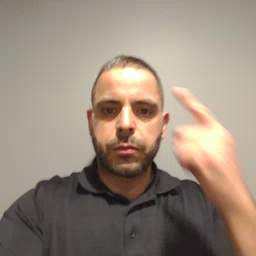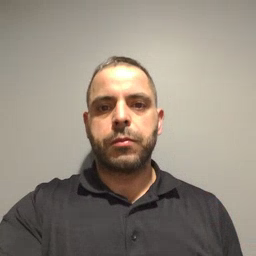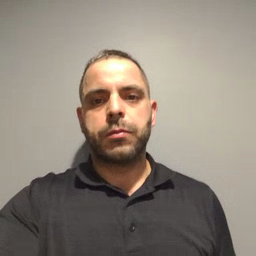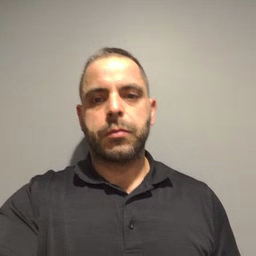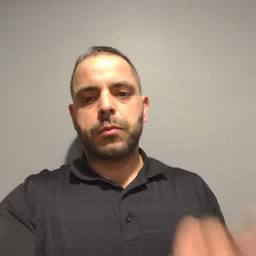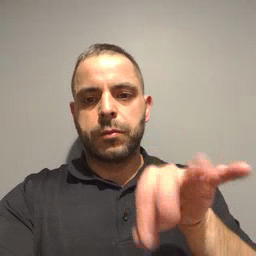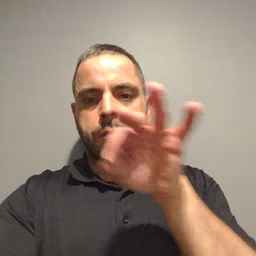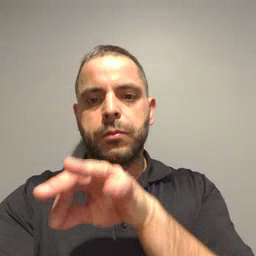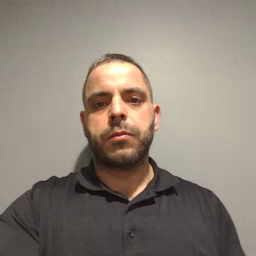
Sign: frenchfries